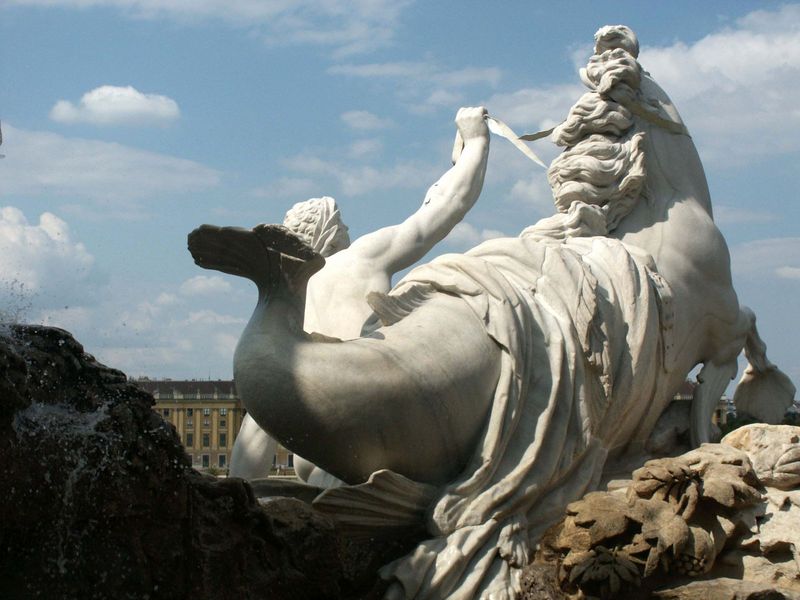
Titel: Neptunbrunnen
Künstler: Johann Ferdinand von Hohenberg Hetzendorf
Standort: Wien, Schloß Schönbrunn (EU - AUT)
Schlagwörter: blätter, gruppe, himmel, mann, wasser, weiß, marmor, schwarz, gebäude, schloss, tuch, arm, mensch, stein, pflanzen, brunnen, pferd, skulptur, statue, zügel, figuren, plastik, fotografie, berlin, kranz, fisch, jüngling, skulpturen, zentaur, blattwerk, flosse, erdteil, brunnenfigur, laokoon, seepferd, fontane, ude, walroß, flußpferd